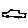
Label: car